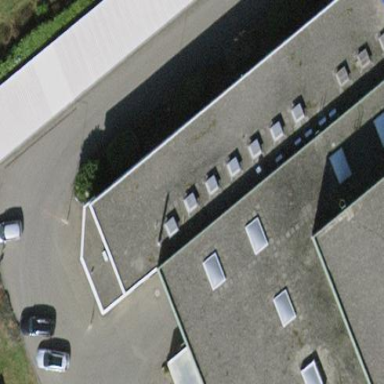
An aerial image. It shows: Industrial building.